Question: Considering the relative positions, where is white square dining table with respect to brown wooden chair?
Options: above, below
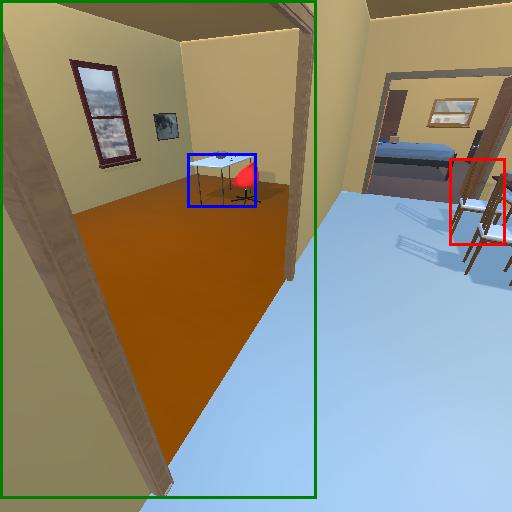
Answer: above